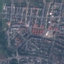
Land use / land cover class: Residential